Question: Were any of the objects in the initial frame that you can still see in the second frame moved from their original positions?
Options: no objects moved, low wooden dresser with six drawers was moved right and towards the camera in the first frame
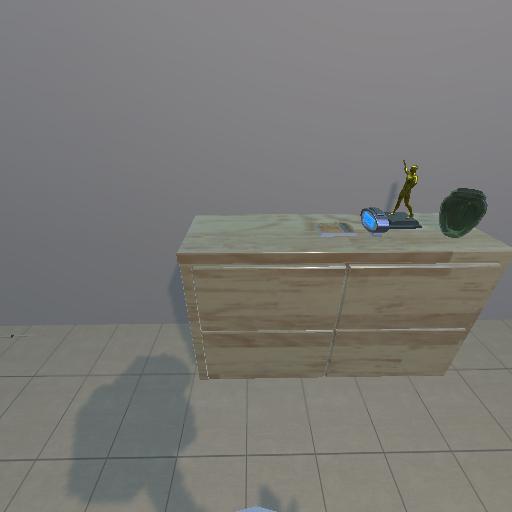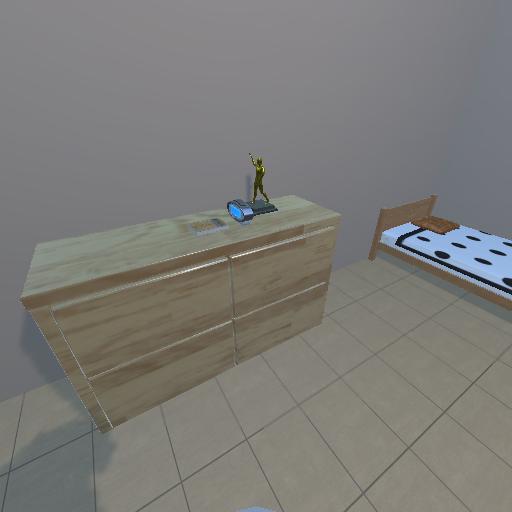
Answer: no objects moved